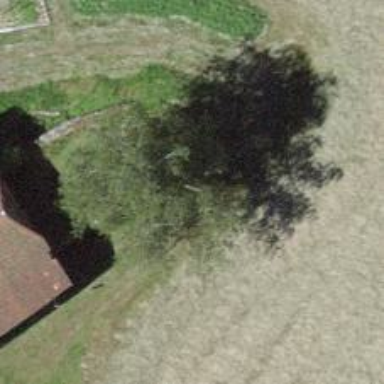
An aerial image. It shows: Beautiful tree in nature.